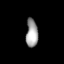
Tissue: lung
Cell type: Epithelial cells
Senescence score: 0.1665
Nuclear area (px): 328
Mean DAPI intensity: 160.872